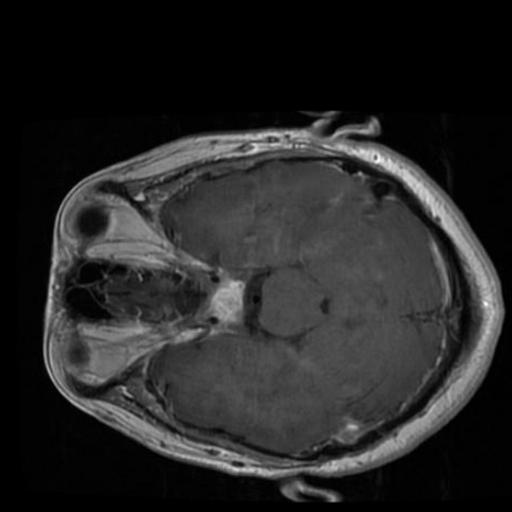
Label: brain_tumor